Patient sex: M
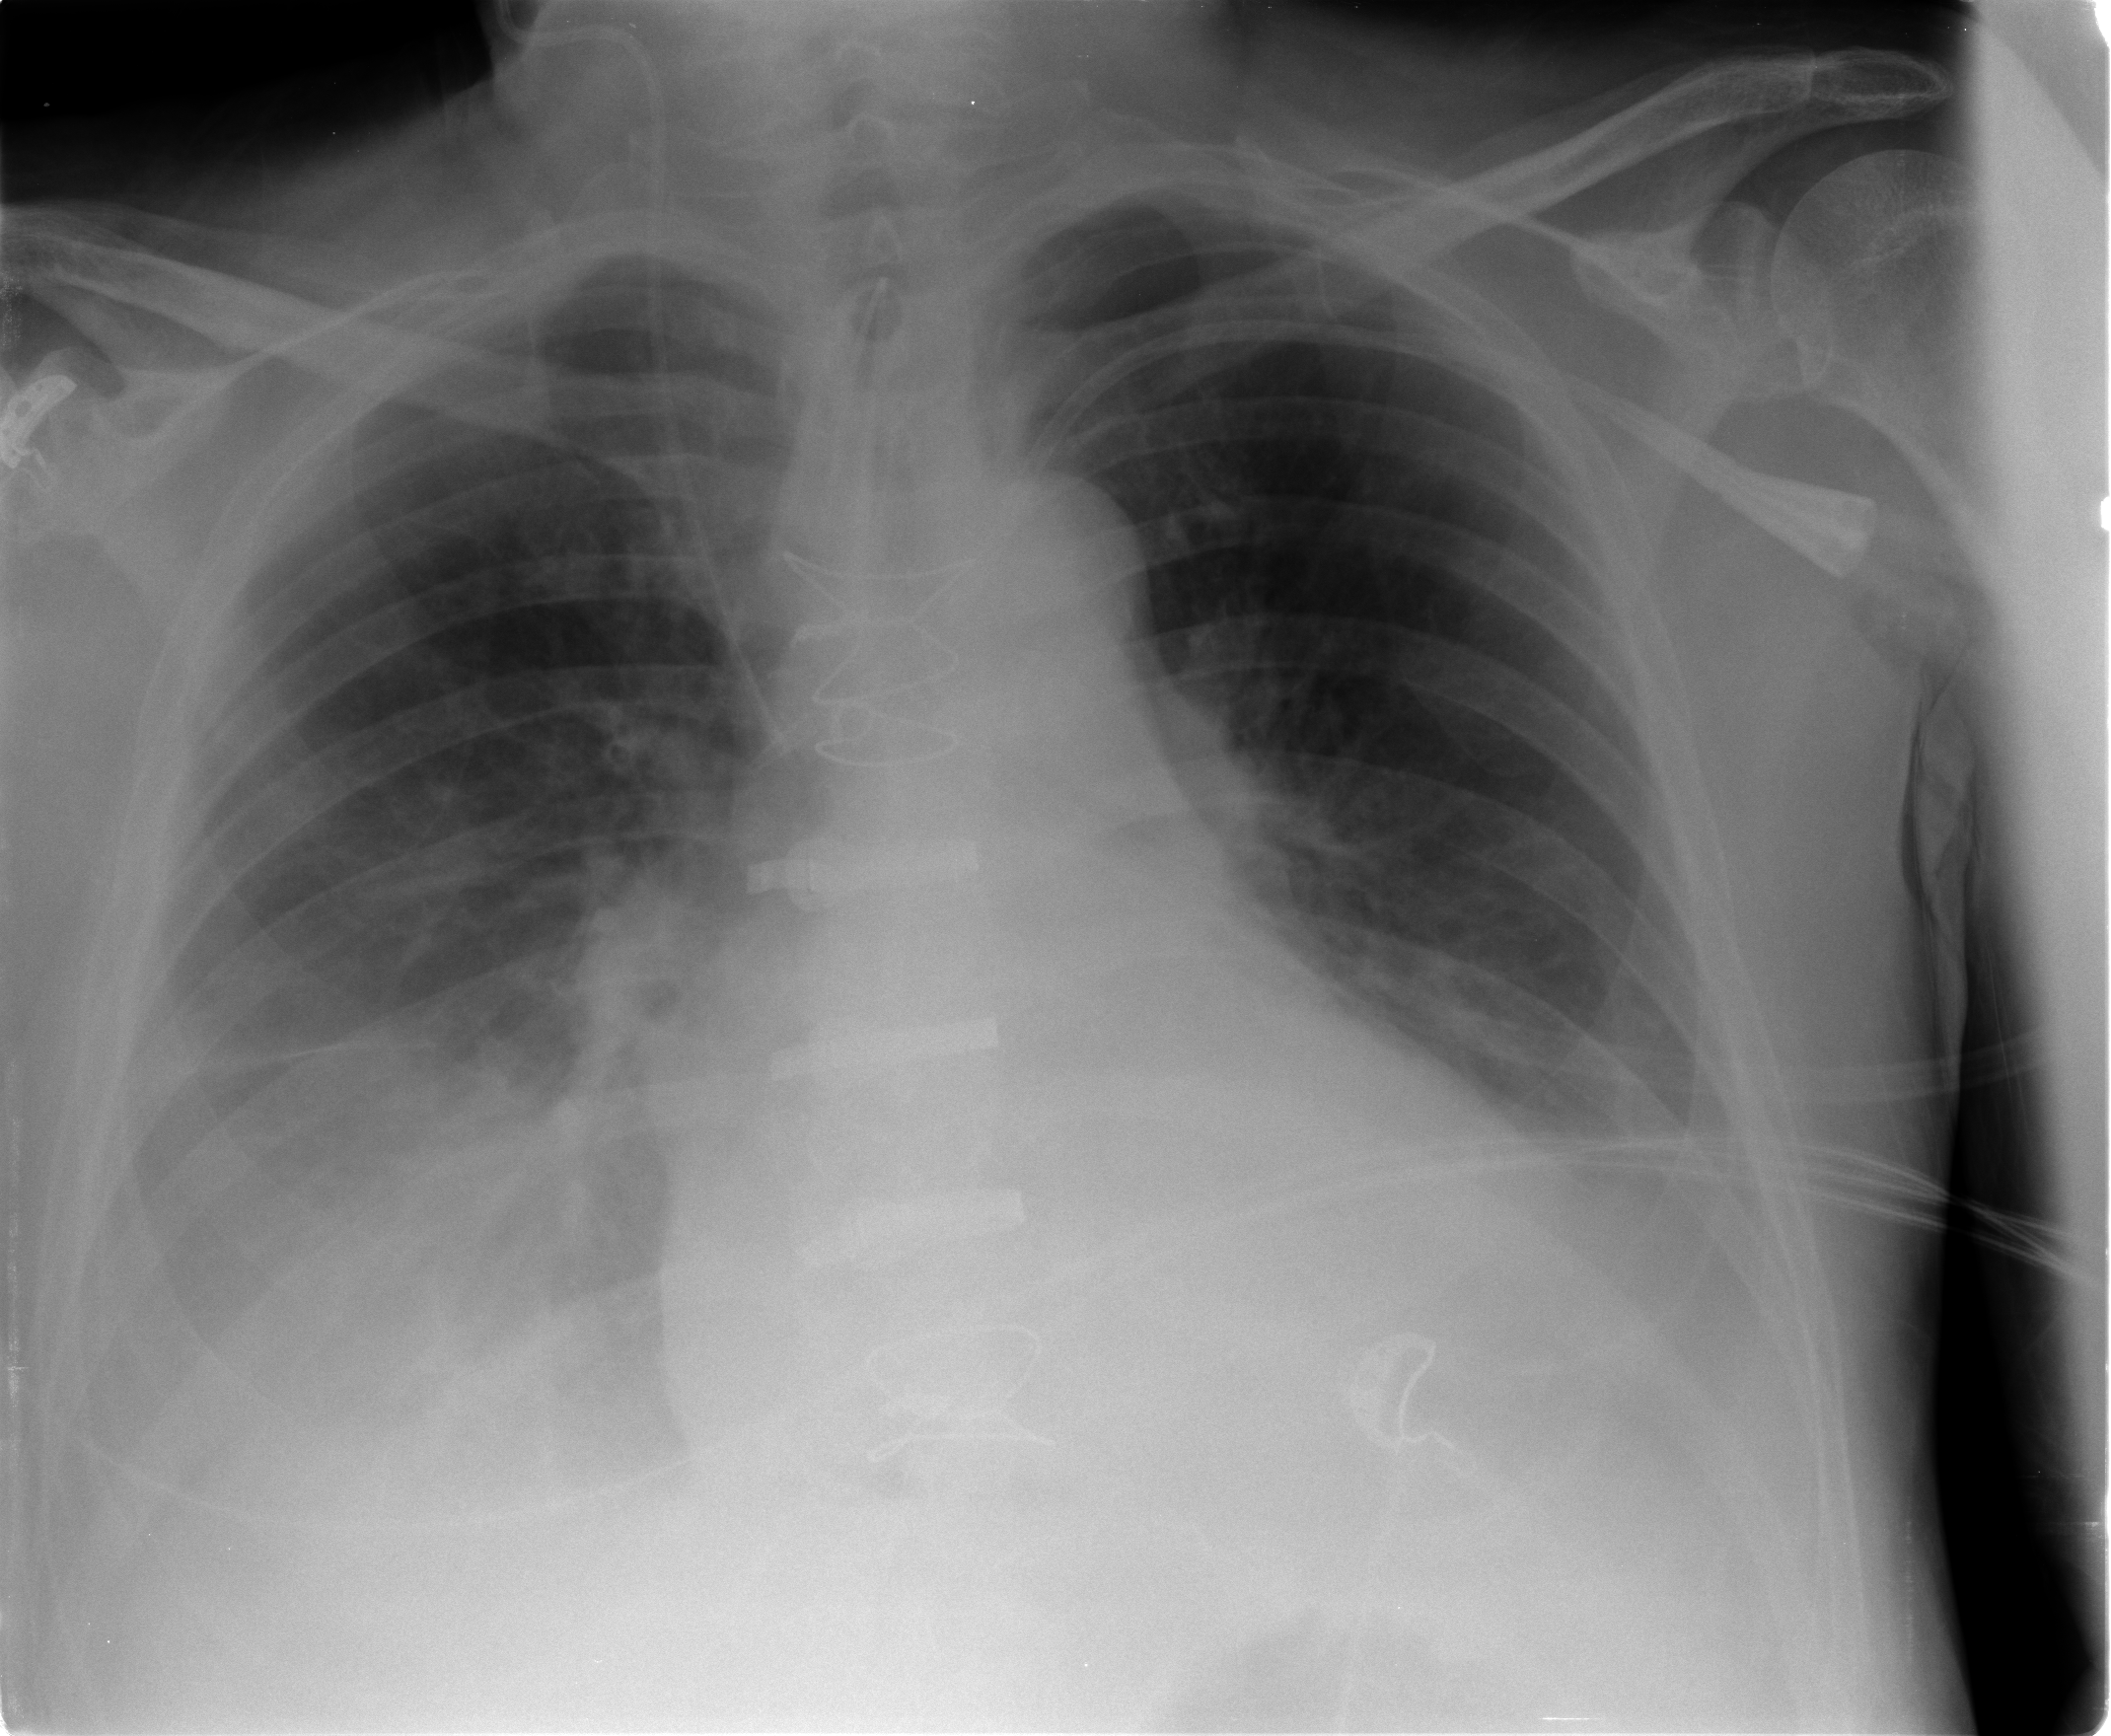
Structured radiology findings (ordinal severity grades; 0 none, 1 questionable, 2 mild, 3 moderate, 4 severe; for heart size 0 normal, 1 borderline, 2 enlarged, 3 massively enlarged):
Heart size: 2
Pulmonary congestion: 0
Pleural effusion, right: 3
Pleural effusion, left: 2
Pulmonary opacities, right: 2
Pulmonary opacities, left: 0
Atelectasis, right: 2
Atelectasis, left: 0